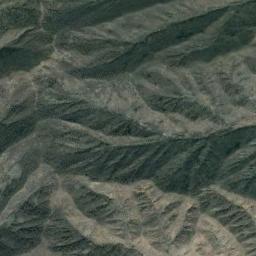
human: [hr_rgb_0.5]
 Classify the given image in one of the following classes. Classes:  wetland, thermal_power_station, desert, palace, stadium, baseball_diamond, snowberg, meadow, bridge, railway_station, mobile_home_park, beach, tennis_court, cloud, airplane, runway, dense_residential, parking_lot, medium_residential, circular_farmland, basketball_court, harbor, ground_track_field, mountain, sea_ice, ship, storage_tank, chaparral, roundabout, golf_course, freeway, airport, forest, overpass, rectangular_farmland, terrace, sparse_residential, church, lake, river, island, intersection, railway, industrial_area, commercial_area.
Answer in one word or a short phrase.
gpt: mountain